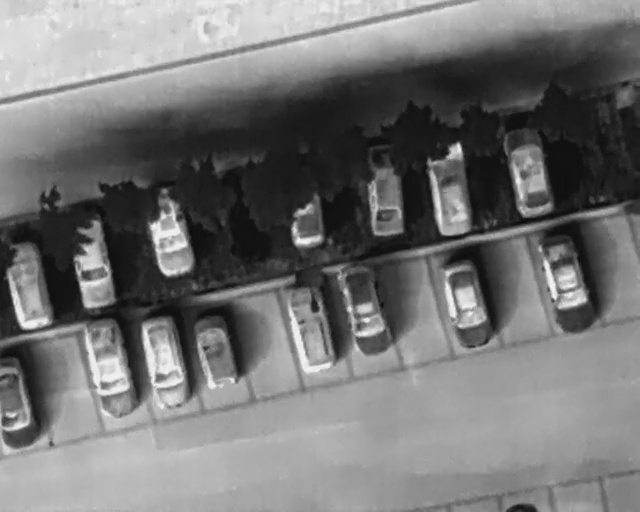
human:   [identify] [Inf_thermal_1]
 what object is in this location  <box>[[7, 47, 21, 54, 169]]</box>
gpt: <ref>1 medium car at the left</ref>